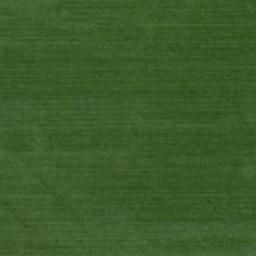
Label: meadow